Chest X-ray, AP view. Patient: 26 years old, sex M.
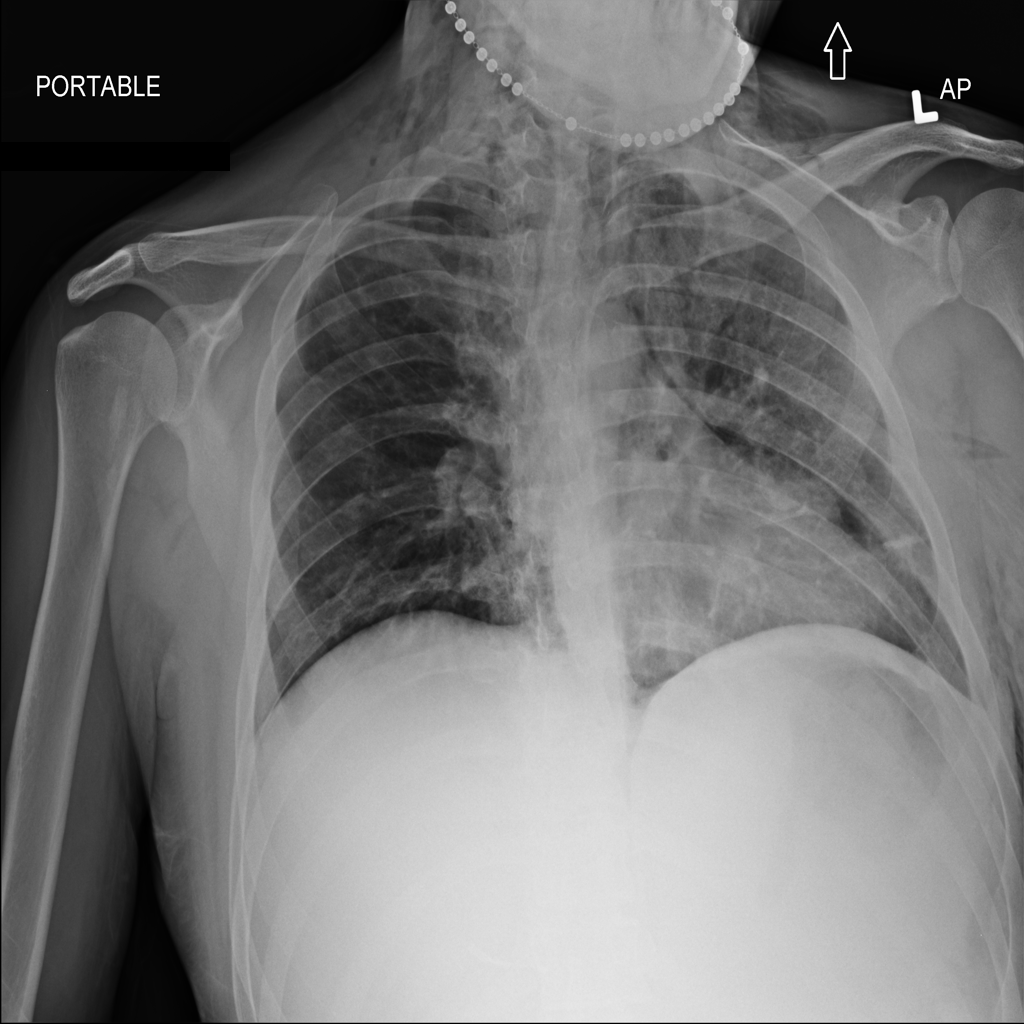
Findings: Emphysema